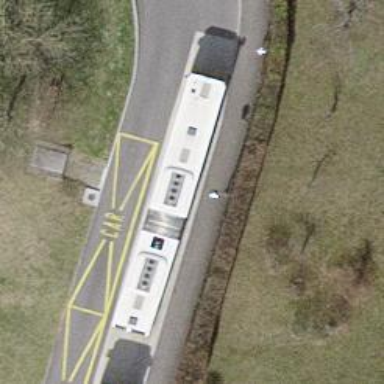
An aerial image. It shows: Bus stop equipped with public transport stop position.